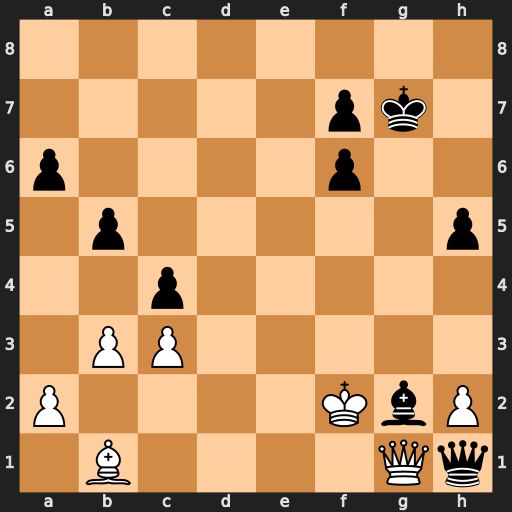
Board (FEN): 8/5pk1/p4p2/1p5p/2p5/1PP5/P4KbP/1B4Qq
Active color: w
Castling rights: -
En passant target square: -
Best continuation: Qxg2+ Qxg2+ Kxg2